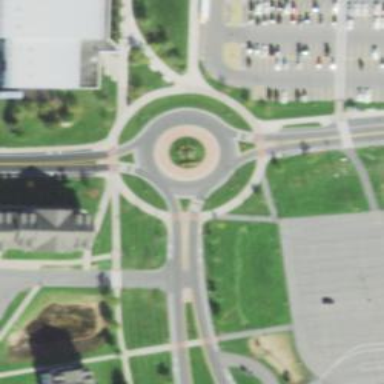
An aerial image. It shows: Unclassified road featuring roundabout.